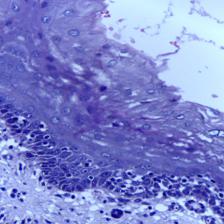
Diagnosis: Normal